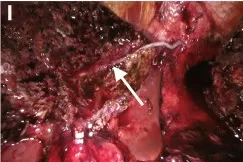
Intraoperative images. (I) Cross-sectional view of the liver after mass resection. The white arrow indicated the middle hepatic vein.
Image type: medical_photograph (other_medical_photograph)